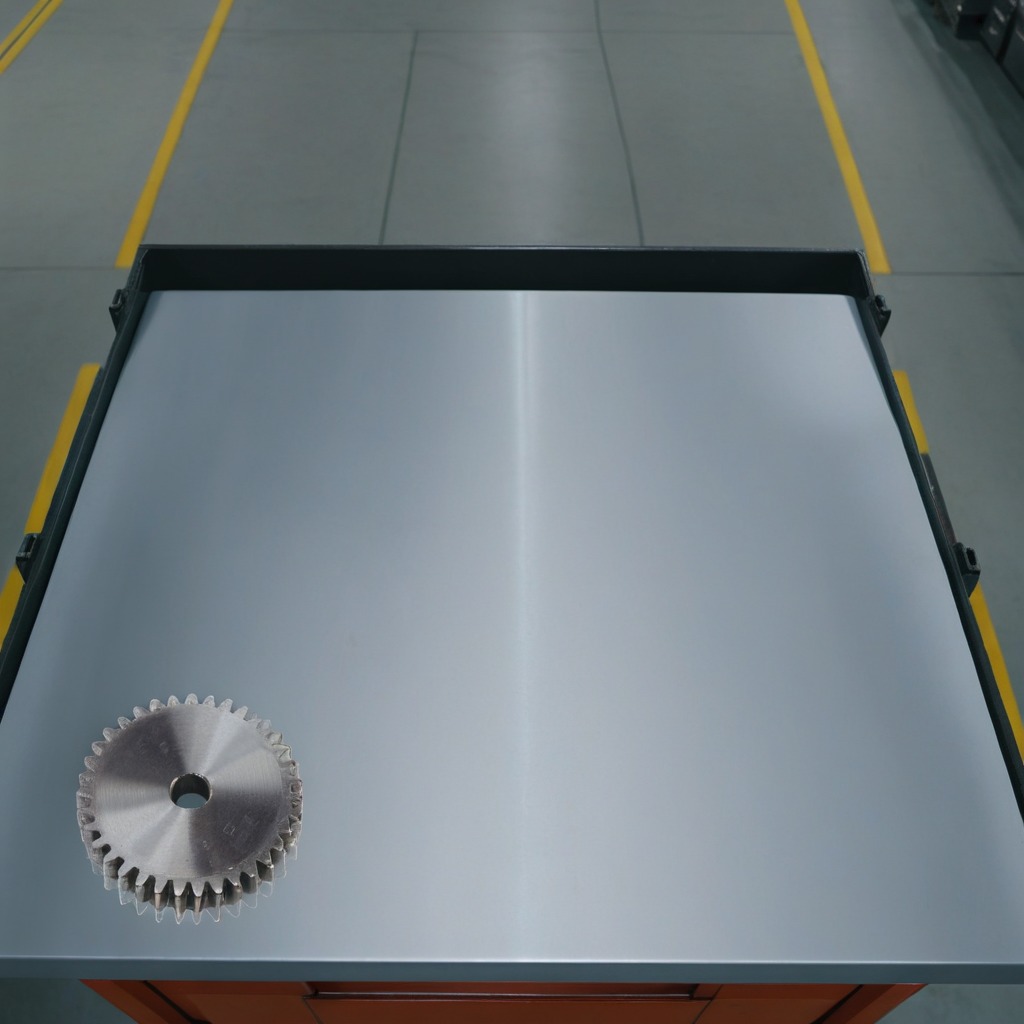
A steel gear with teeth is lying on the toolbox surface.